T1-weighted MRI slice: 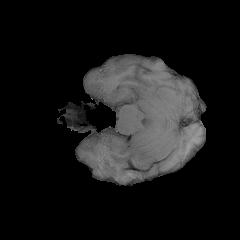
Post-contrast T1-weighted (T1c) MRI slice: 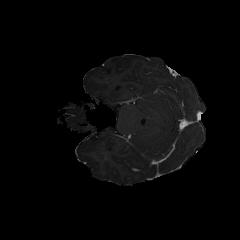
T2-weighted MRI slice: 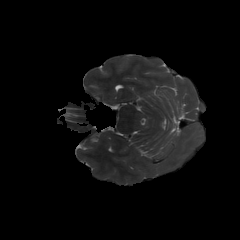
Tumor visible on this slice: no